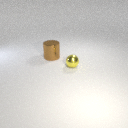
small yellow metal sphere to the right of large brown metal cylinder